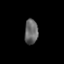
Tissue: prostate
Cell type: Myeloid cells
Senescence score: 0.3462
Nuclear area (px): 329
Mean DAPI intensity: 102.657